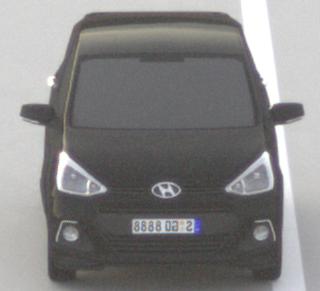
Make: Hyundai
Model: i10
Detailed model: Gen. 2
Model produced from: 2013
Model produced until: 2019
Doors: 5
Color: black
Road condition: dry road
Daytime: sunrise or sunset
Contrast: low contrast